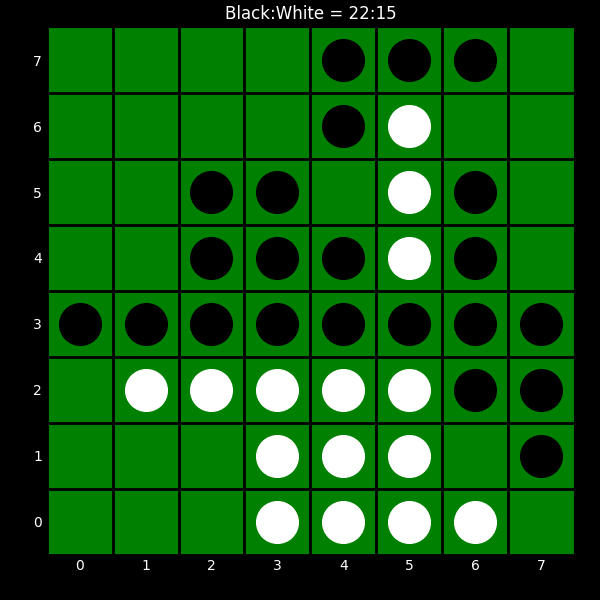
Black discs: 22
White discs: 15